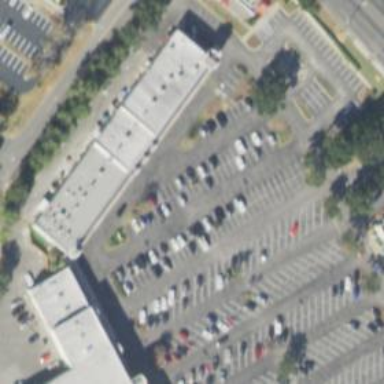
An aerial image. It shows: Parking space is available.